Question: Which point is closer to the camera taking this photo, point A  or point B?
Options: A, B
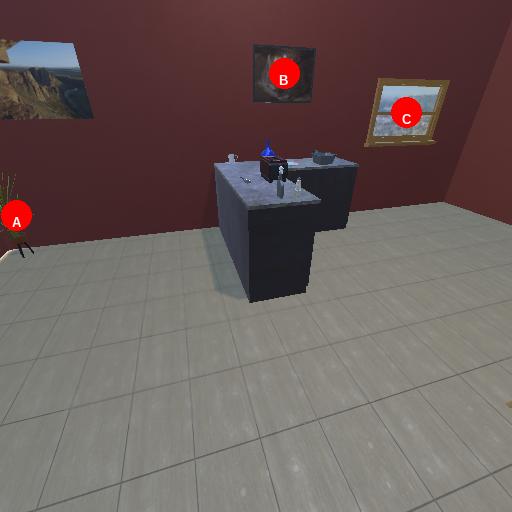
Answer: A